Field crop: maize
Growth stage: 1
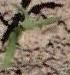
Species: maize